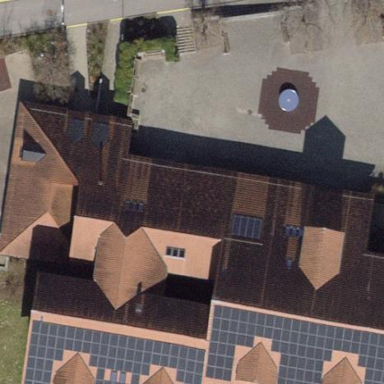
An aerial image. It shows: School building with gabled roof.